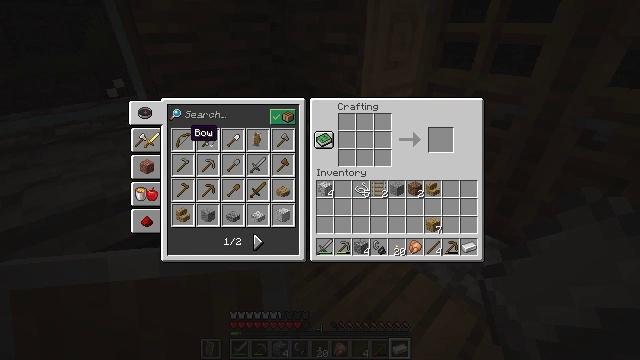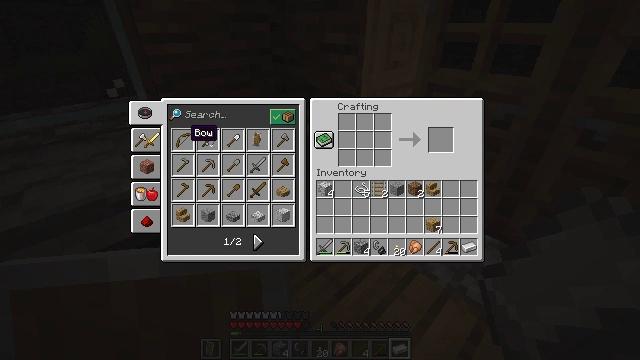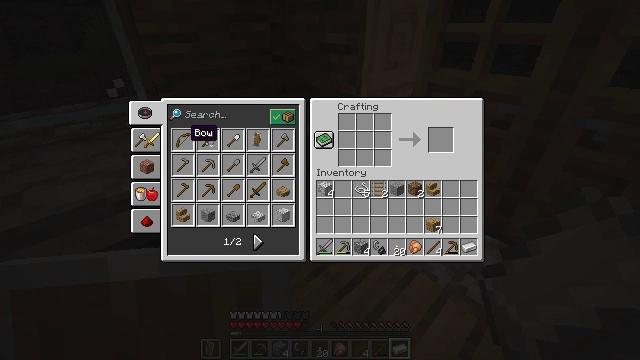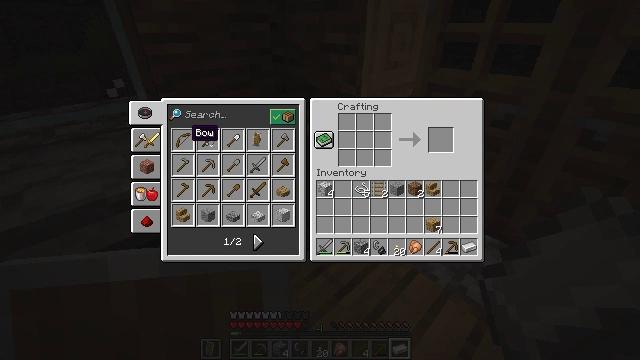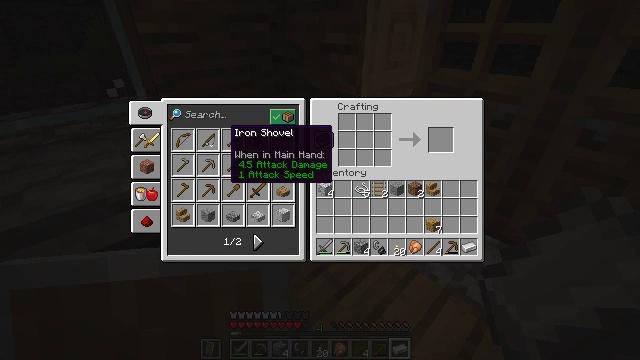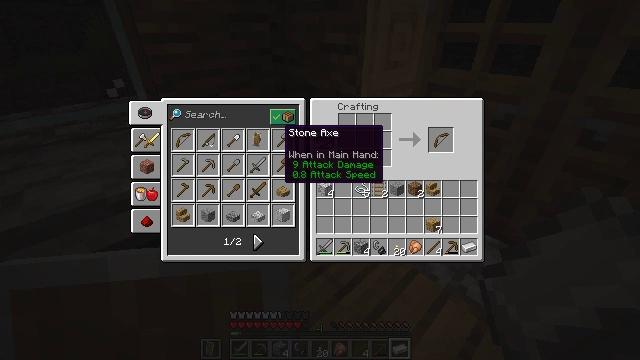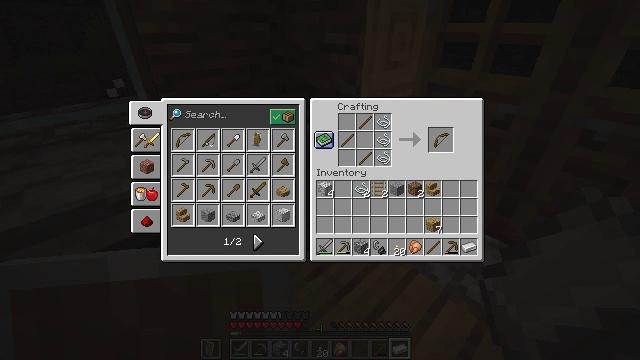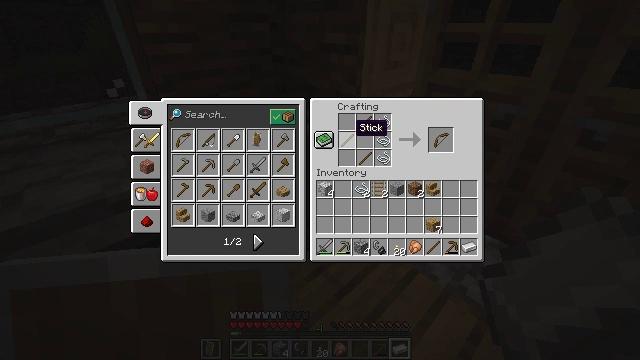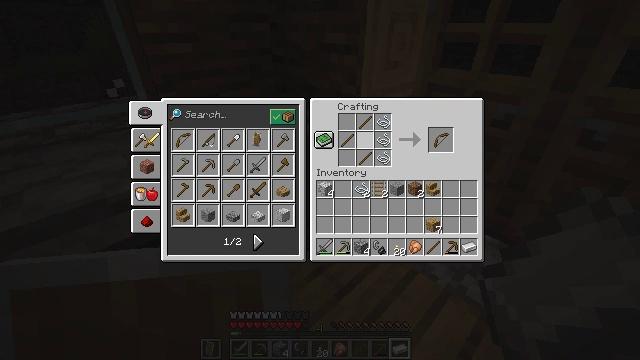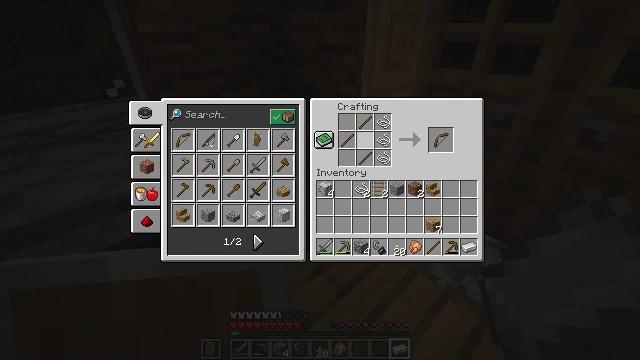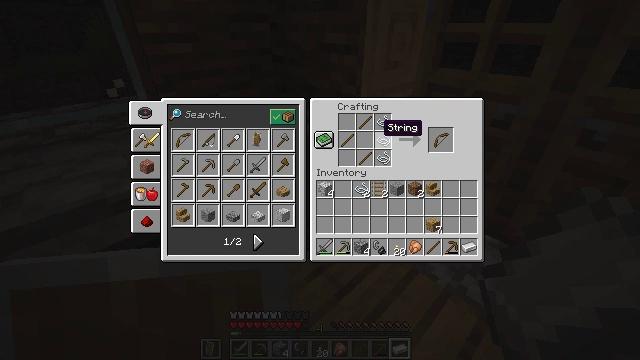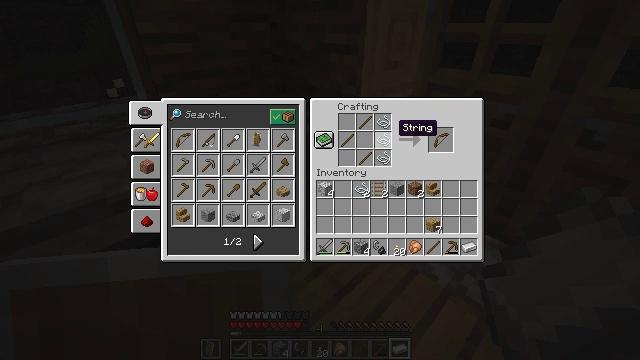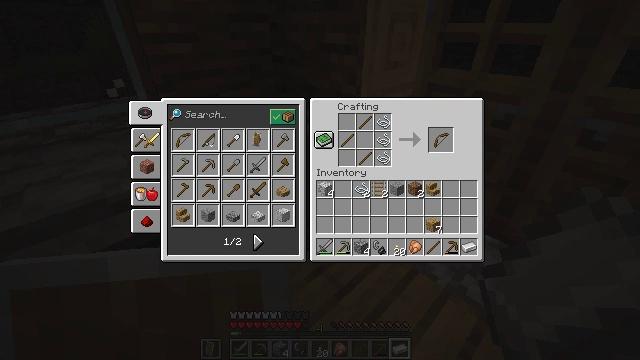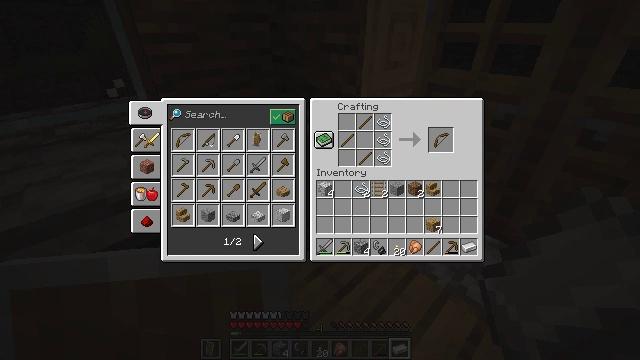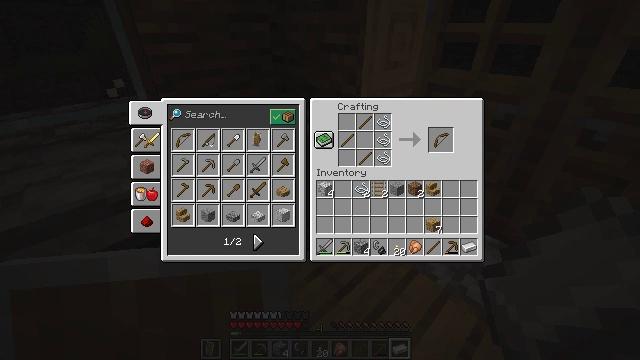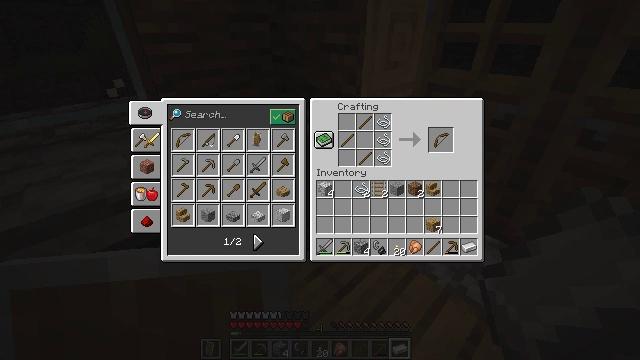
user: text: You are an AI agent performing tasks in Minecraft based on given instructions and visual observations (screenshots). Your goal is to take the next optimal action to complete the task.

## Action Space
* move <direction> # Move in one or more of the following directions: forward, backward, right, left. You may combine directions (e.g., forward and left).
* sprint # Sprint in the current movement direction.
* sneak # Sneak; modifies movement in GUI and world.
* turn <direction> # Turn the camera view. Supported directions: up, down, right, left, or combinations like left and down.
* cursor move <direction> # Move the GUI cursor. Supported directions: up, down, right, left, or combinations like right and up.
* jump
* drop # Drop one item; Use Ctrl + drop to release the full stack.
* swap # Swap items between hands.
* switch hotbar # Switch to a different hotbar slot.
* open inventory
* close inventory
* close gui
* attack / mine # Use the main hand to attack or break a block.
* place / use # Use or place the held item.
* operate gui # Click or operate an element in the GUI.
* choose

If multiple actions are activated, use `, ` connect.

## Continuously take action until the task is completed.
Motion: motion action
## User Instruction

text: Prepare a bow on the crafting table.
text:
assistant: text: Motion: attack / mine
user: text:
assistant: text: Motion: attack / mine
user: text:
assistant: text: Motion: attack / mine
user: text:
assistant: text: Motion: turn right
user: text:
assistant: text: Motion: turn right
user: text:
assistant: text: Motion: turn right
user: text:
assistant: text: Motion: turn right
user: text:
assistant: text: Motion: turn right
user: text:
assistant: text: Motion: turn right
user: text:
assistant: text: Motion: turn right
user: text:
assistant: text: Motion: turn right
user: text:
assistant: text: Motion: turn right
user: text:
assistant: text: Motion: no_op
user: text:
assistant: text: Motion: no_op
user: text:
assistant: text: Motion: no_op
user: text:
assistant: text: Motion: turn right
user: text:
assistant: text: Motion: turn right
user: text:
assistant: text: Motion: no_op
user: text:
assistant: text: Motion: no_op
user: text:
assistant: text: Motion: no_op
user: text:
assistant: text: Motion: no_op
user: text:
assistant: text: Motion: no_op
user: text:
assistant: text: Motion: no_op
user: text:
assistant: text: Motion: no_op
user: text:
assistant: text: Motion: no_op
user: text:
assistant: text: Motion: no_op
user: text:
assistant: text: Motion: no_op
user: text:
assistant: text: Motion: no_op
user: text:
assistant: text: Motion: attack / mine
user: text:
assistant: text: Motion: attack / mine